Question: How do I make the menu drop shadow appear in front of a div background image?

Here's my CSS
'''
nav {
width:900px;
margin: 4px auto 0px 8%;
font-size: 16pt;
padding-bottom: 0px;
-moz-box-shadow: 7px 8px 3px 1px black;
-webkit-box-shadow: 7px 8px 3px 1px black;
box-shadow: 7px 8px 3px 1px black;
}
.mainContent {
margin: 0px auto;
width: 1200px;
height:100%;
padding-top:0px;
background-color: #0e23a4;
background-image: -webkit-gradient(linear, left top, left bottom, from(#0e23a4), to(#999999));
background-image: -webkit-linear-gradient(top, #0e23a4, #999999);
background-image: -moz-linear-gradient(top, #0e23a4, #999999);
background-image: -o-linear-gradient(top, #0e23a4, #999999);
background-image: linear-gradient(to bottom, #0e23a4, #999999);
-webkit-box-shadow: 0px 15px 9px 8px black;
box-shadow: 0px 15px 9px 8px black;
}
.bodyMain {
width: 100%;
height:100%;
border:1px solid white;
background-image:url("/Content/images/phoenix.jpg");
}
'''
HTML
'''
<nav>
<ul id="menu1">
...
</ul>
</nav>
<div class="bodyMain">
<div class="mainContent">
...
</div>
</div>
'''
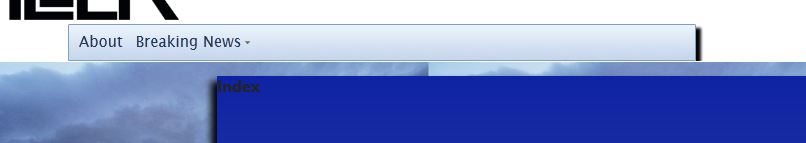
Answer: Try adding a 'z-index:9;' to your nav section.
This will bring the 'nav' section to the top layer.